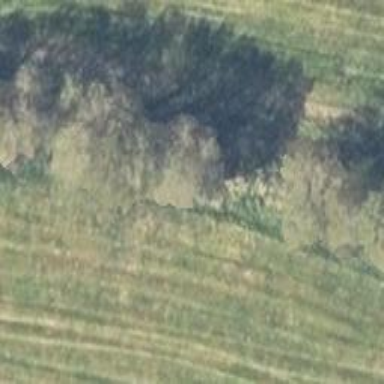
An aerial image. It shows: Row of deciduous broadleaved trees.